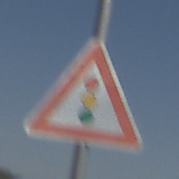
Verkehrszeichen: Lichtzeichenanlage
Umgebung: Outdoor, RoadRail
Tageszeit: Midday
Wetter: Clear
Licht: Natural
Jahreszeit: Summer
Kontrast: HighContrast